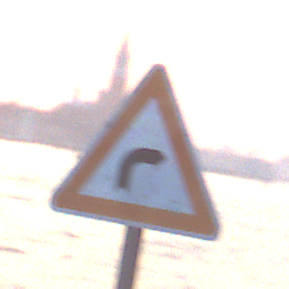
Verkehrszeichen: KurveRechts
Umgebung: Outdoor, Urban
Tageszeit: SunriseSunset
Wetter: Clear
Licht: Natural
Jahreszeit: NotSpecified
Kontrast: MediumContrast